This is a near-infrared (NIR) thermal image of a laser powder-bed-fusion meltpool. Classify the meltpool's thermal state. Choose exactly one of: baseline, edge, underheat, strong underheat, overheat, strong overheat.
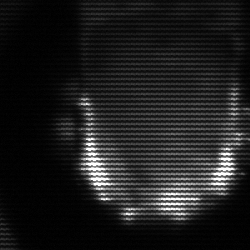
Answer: baseline